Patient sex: M
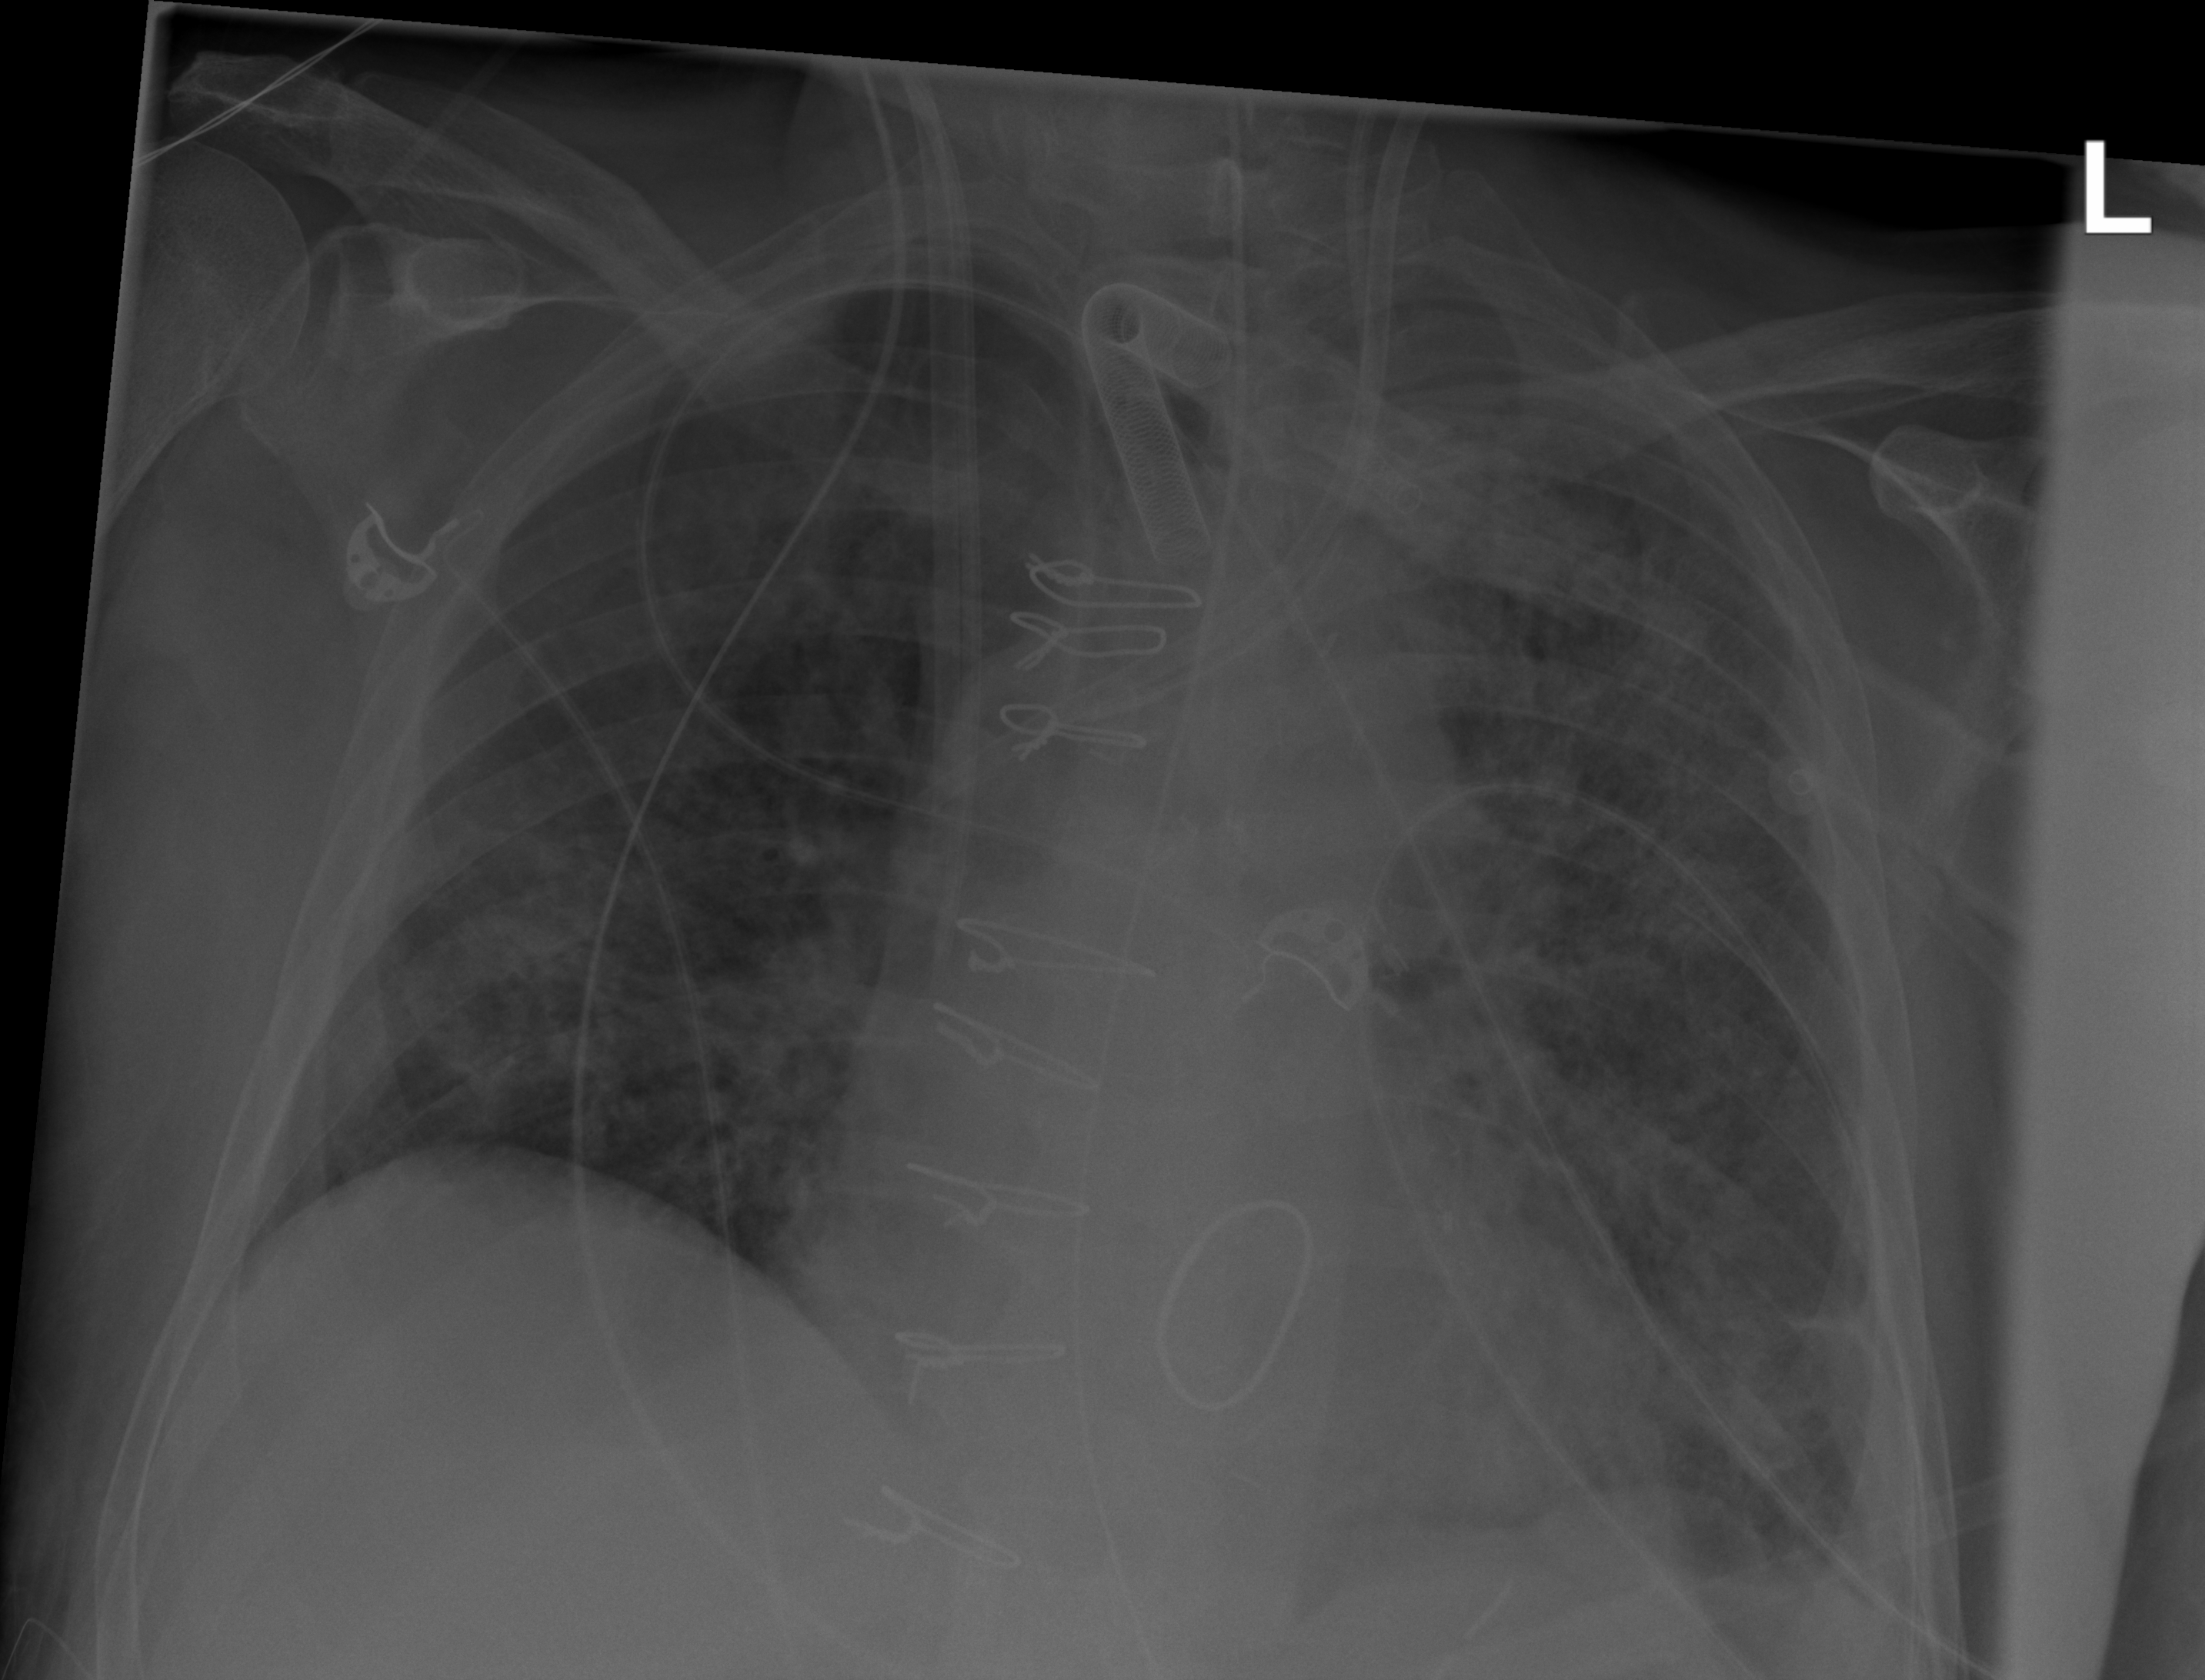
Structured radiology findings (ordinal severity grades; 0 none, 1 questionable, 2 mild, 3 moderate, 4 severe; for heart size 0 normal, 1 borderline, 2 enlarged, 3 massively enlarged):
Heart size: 1
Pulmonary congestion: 2
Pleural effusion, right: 1
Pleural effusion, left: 2
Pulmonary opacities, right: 2
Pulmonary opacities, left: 3
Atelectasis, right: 2
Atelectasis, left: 2